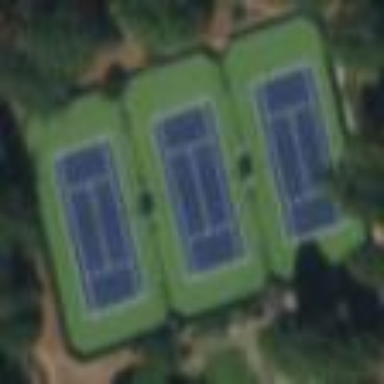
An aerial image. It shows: Tennis court in leisure pitch.